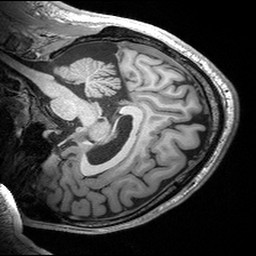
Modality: T1w
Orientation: sagittal
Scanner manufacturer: siemens
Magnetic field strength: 3 T
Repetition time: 2.53 s
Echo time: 0.00299 s